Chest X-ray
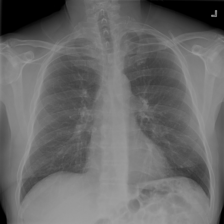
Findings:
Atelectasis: negative
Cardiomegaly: negative
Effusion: negative
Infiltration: negative
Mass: negative
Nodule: positive
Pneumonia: positive
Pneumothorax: negative
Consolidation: negative
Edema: negative
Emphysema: negative
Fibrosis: negative
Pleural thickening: positive
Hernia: negative